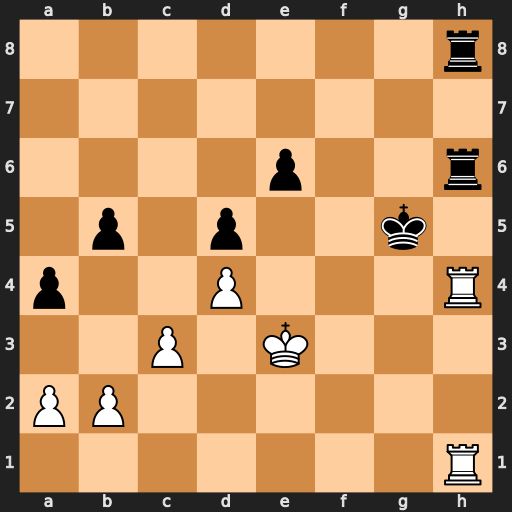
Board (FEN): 7r/8/4p2r/1p1p2k1/p2P3R/2P1K3/PP6/7R
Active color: w
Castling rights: -
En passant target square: -
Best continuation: Rxh6 Rxh6 Rxh6 Kxh6 Kf4 Kg7 Ke5 Kf7 Kd6